Interaction volume radius: 10 \u00c5
Interaction volume height: 10 \u00c5
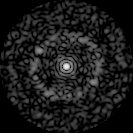
Disorder parameter: 0.8657